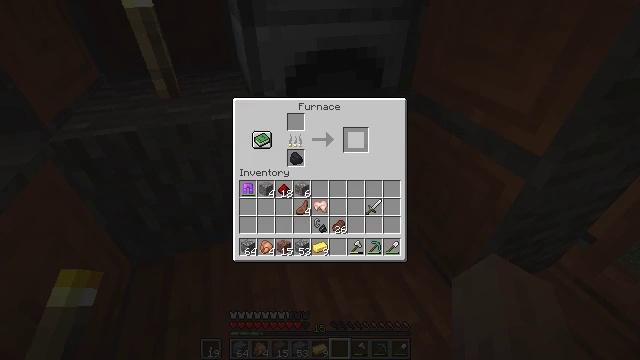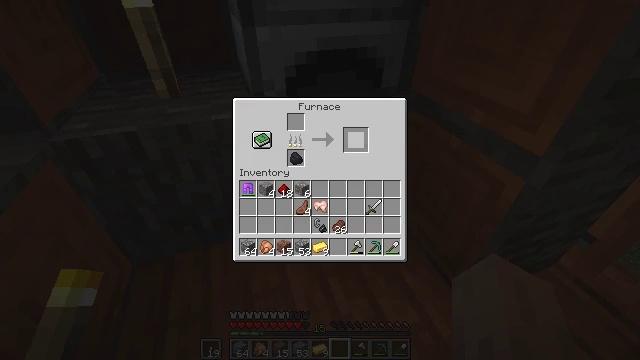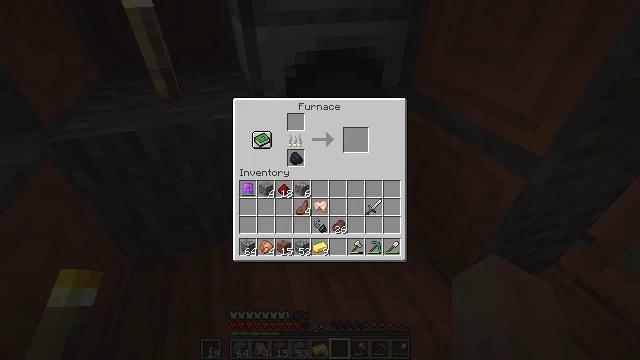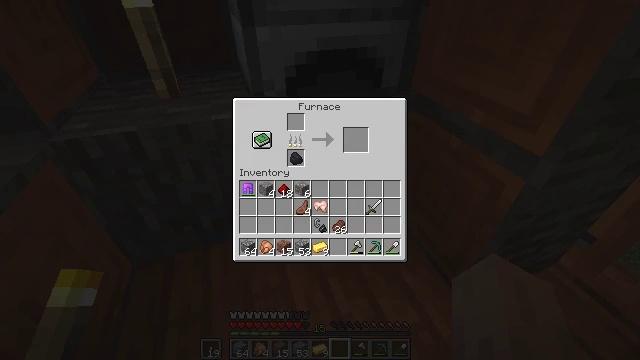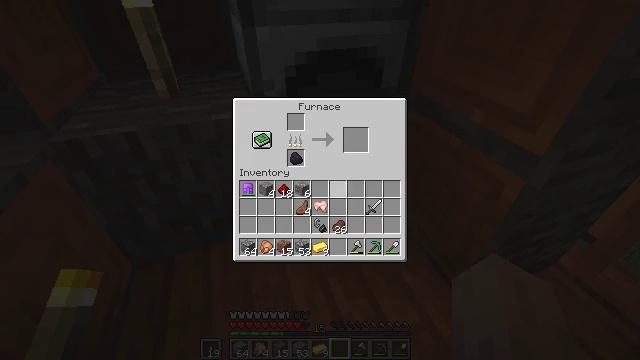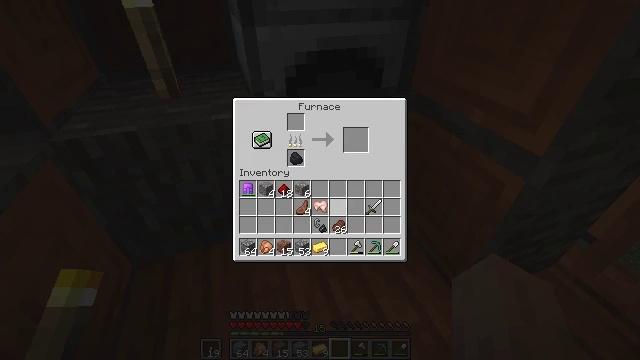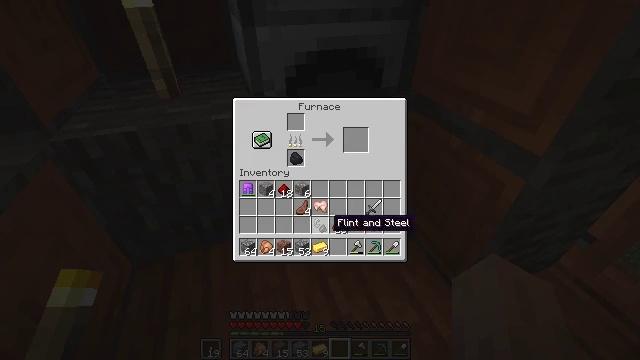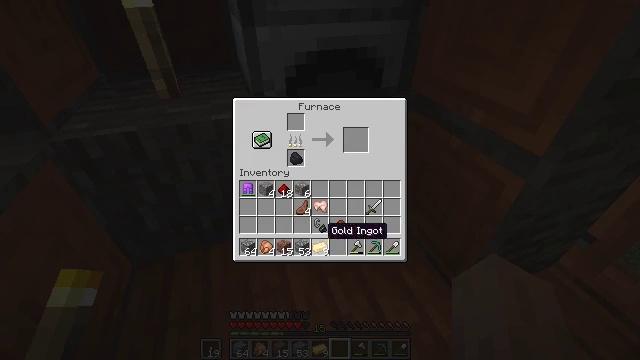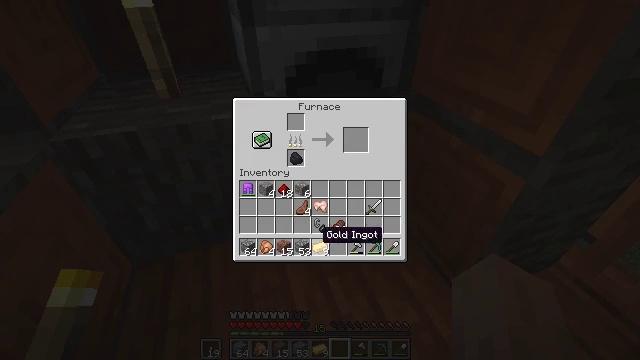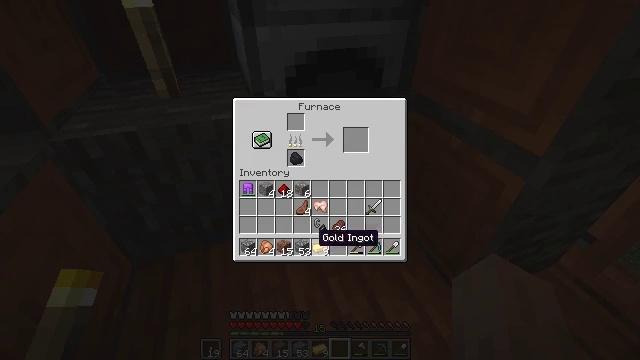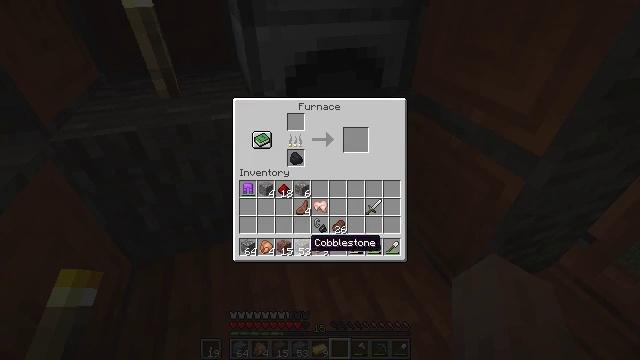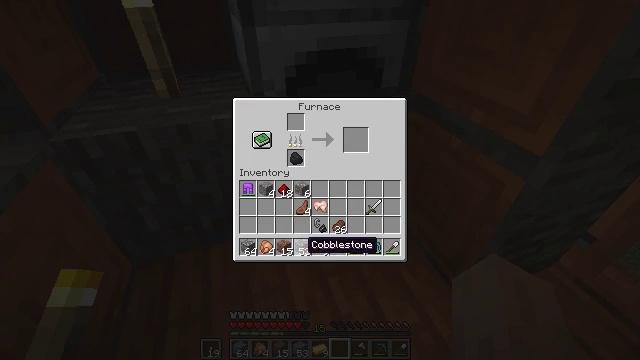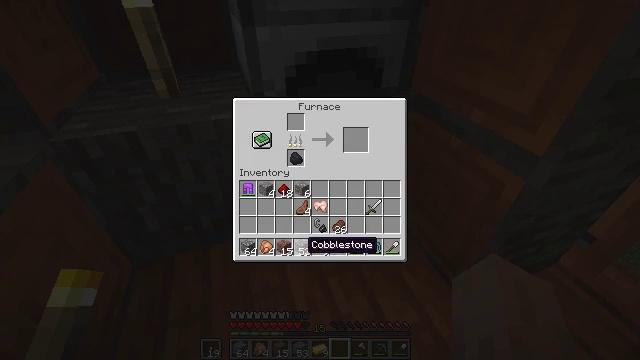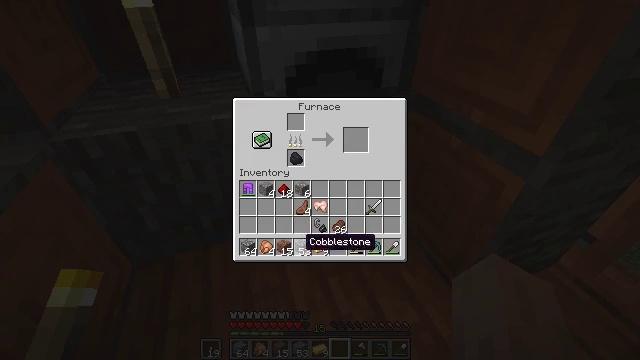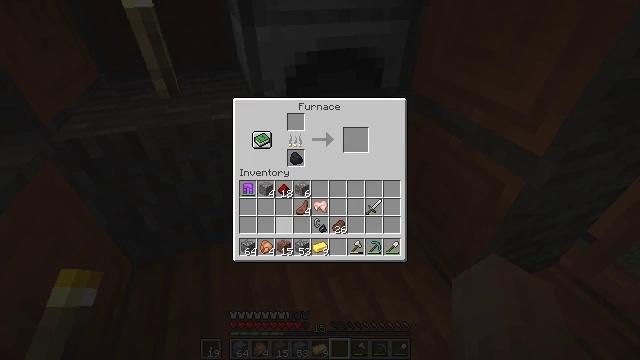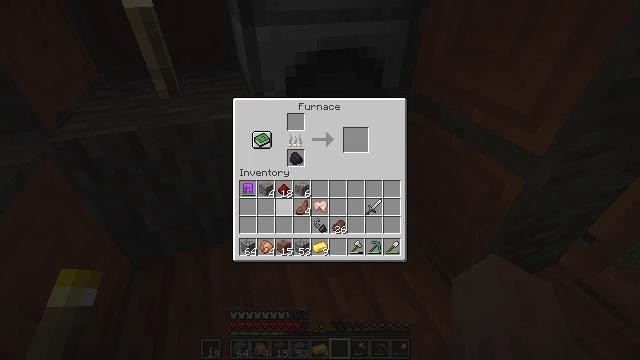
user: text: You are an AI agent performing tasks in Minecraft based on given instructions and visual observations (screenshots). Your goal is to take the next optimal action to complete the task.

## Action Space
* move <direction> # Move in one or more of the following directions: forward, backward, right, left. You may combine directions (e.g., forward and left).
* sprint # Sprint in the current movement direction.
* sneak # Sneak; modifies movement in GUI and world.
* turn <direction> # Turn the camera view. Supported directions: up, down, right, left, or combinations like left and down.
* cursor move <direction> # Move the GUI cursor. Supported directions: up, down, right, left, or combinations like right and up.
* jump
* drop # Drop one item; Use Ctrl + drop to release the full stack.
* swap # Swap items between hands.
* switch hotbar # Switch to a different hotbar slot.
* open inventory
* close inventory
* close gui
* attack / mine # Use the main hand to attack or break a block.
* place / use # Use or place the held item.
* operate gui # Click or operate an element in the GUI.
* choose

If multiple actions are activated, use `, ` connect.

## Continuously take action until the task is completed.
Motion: motion action
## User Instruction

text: Get a golden helmet by crafting.
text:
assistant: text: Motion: sneak, open gui
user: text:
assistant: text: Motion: sneak, cursor move down
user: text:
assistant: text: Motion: sneak, cursor move down
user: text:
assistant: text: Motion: sneak, cursor move down
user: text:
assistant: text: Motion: sneak, cursor move left and down
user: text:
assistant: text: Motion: sneak, cursor move left and down
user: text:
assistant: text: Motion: sneak, cursor move down
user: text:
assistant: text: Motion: sneak
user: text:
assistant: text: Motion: sneak
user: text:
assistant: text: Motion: sneak, cursor move left
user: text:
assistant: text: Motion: sneak
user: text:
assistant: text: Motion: sneak
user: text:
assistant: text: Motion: sneak
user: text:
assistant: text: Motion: sneak, cursor move left and up
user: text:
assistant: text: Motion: sneak, cursor move left and up
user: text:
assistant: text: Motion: sneak
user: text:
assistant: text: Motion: sneak
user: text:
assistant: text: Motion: sneak
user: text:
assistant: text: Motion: sneak
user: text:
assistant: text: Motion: sneak
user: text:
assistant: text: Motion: sneak
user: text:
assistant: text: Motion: sneak
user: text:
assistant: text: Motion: sneak
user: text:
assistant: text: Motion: sneak
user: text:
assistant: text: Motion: sneak
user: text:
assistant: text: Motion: sneak
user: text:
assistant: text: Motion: sneak
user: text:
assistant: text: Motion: sneak
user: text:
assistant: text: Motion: sneak, operate gui
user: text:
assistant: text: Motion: sneak, operate gui